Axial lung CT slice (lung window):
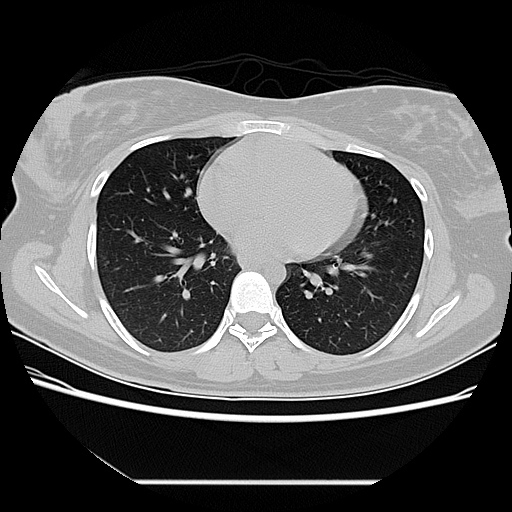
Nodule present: no